Question: So, I've got a project where I need to force an orientation change when a user presses a button. I've created a <URL> to demonstrate the issue.
'''
@interface DefaultViewController () {
UIInterfaceOrientation _preferredOrientation;
}
'''
Some rotation handling bits
'''
- (BOOL)shouldAutorotate {
return YES;
}
- (UIInterfaceOrientation)preferredInterfaceOrientationForPresentation {
return _preferredOrientation;
}
'''
And a toggle
'''
- (IBAction)toggleButtonPressed:(id)sender {
_preferredOrientation = UIInterfaceOrientationIsPortrait(_preferredOrientation)
? UIInterfaceOrientationLandscapeRight
: UIInterfaceOrientationPortrait;
[self forceOrientationChange];
}
- (void)forceOrientationChange
{
UIViewController *vc = [[UIViewController alloc] init];
[self presentViewController:vc animated:NO completion:nil];
[UIView animateWithDuration:.3 animations:^{
[vc dismissViewControllerAnimated:NO completion:nil];
} completion:nil];
}
'''
So, this seems to work fine when you just press the toggle button, it changes the orientation as expected. But when I start changing the actual orientation of the device, there is an issue.
Steps to reproduce the issue:
1. Open app in portrait orientation
2. Press the button to force the orientation change to landscape (Keeping the actual device in portrait)
3. Press the button again to force the rotation back to portrait (Still keeping the device in portrait)
4. Rotate the actual device to landscape without pressing the button
The result is that the view does not rotate to landscape, but the status bar does.

Any help would be greatly appreciated!
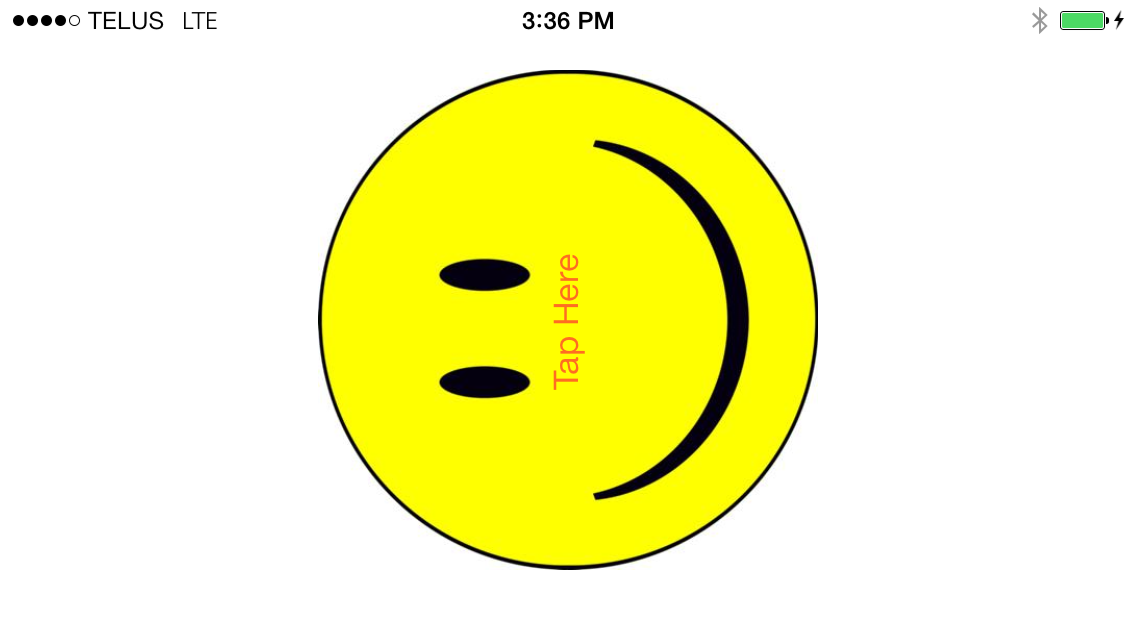
Answer: I was able to fix this by adding the following line before presenting and dismissing the view controller:
'''
[UIViewController attemptRotationToDeviceOrientation];
'''
It's hard to say exactly why this works. This call asks attempts to match the 'interfaceOrientation' to 'deviceOrientation' by calling 'shouldAutorotateToInterfaceOrientation:' and the subsequent rotation methods if 'YES' is returned.
It seems the interface and device orientations were getting stuck out of sync due to the workaround required to force an interface orientation in spite of the device orientation. Still shouldn't happen though in my opinion, as the workaround is still a legitimate use of the provided methods. It could be a bug in Apple's rotation/orientation stack.
Complete method:
'''
- (void)forceOrientationChange
{
UIViewController *vc = [[UIViewController alloc] init];
[UIViewController attemptRotationToDeviceOrientation]; /* Add this line */
[self presentViewController:vc animated:NO completion:nil];
[UIView animateWithDuration:.3 animations:^{
[vc dismissViewControllerAnimated:NO completion:nil];
} completion:nil];
}
'''